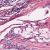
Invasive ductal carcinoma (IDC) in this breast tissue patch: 1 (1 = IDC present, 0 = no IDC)